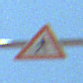
Verkehrszeichen: FussgaengerRechts
Umgebung: Outdoor, Nature
Tageszeit: Midday
Wetter: Clear
Licht: Natural
Jahreszeit: NotSpecified
Kontrast: HighContrast